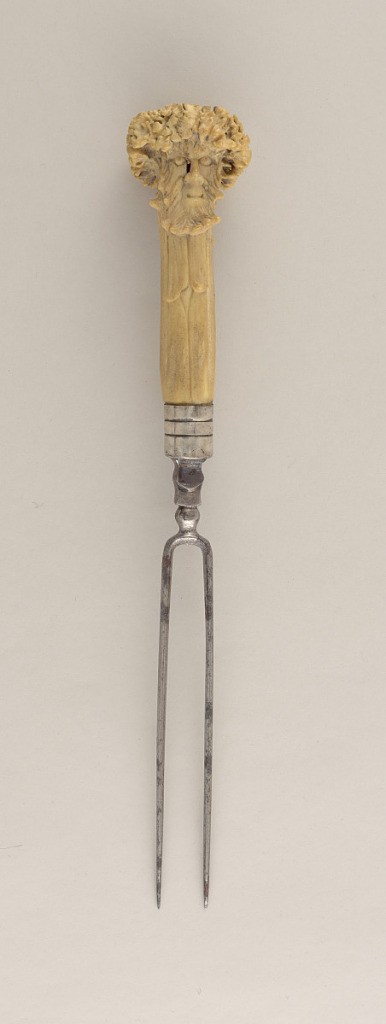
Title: Fork
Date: mid–late 18th century
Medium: Antler, steel, silver
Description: Long two-tined fork, rounded shoulder, articulated neck. Silver reeded ferrule. Handle of antler carved as grotesque bearded male face with fur-trimmed head.